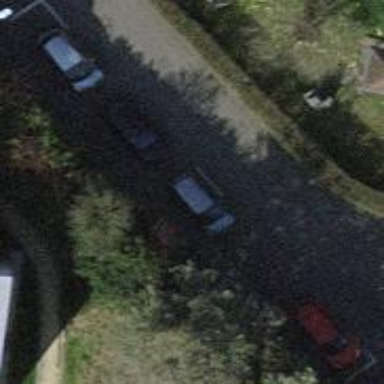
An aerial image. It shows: Parking available on the street side.